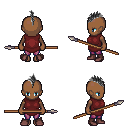
a pixel art fantasy rpg character, female body template, human, dark skin, maroon tunic, magenta pants, gray mohawk hairstyle, maroon shoes, spear, four views (front, back, left, right), 2x2 character sprite sheet, small pixel art, hard edges, no anti-aliasing